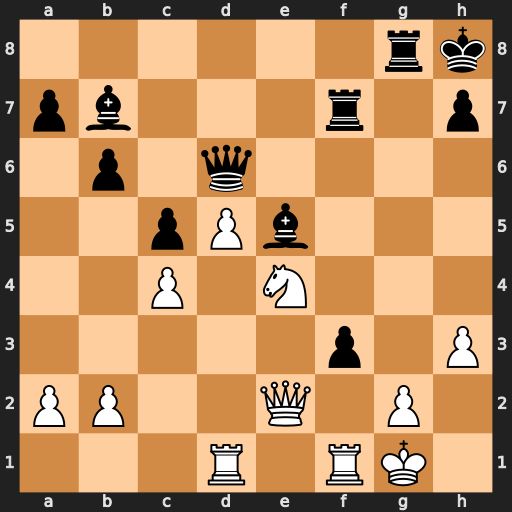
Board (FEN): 6rk/pb3r1p/1p1q4/2pPb3/2P1N3/5p1P/PP2Q1P1/3R1RK1
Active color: w
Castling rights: -
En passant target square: -
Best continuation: Nxd6 fxe2 Nxf7+ Kg7 Nxe5 exd1=R Rxd1